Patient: sex M, age 31
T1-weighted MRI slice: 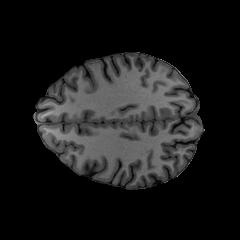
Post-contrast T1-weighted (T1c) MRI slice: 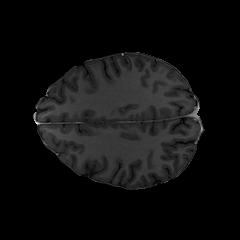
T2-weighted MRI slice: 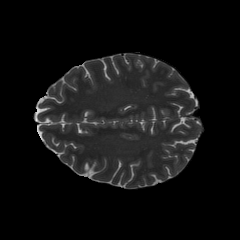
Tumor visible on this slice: no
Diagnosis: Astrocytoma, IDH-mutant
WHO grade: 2